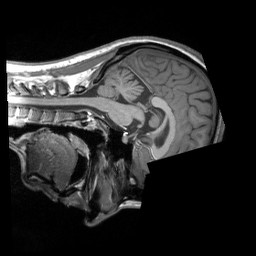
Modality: T1w
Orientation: sagittal
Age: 24
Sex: female